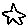
Label: star